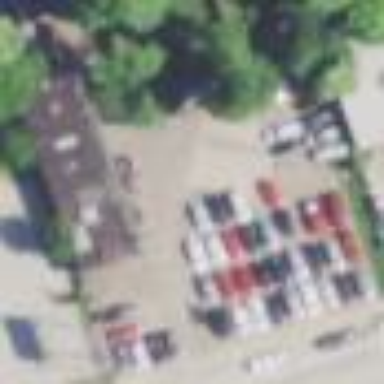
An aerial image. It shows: Shop that sells cars.